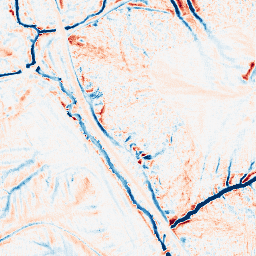
Category: edge_preserving
Decomposition family: median
Decomposition parameters: size: 11
Upsampling method: fft_zeropad
Upsampling parameters: scale: 2
Upsampling scale: 2